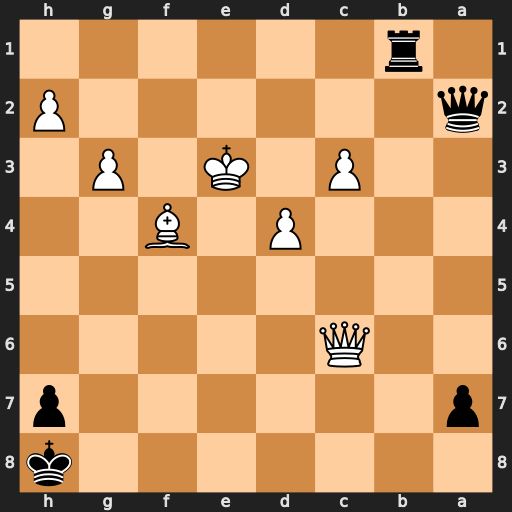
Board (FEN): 7k/p6p/2Q5/8/3P1B2/2P1K1P1/q6P/1r6
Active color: b
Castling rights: -
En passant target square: -
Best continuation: Re1+ Kf3 Qe2#